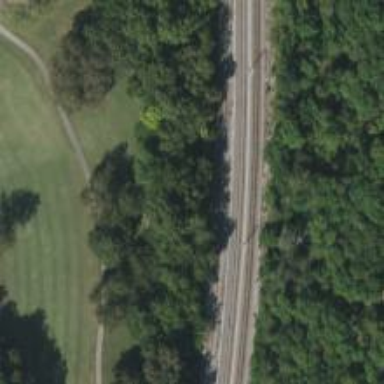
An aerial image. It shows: Abandoned railway.